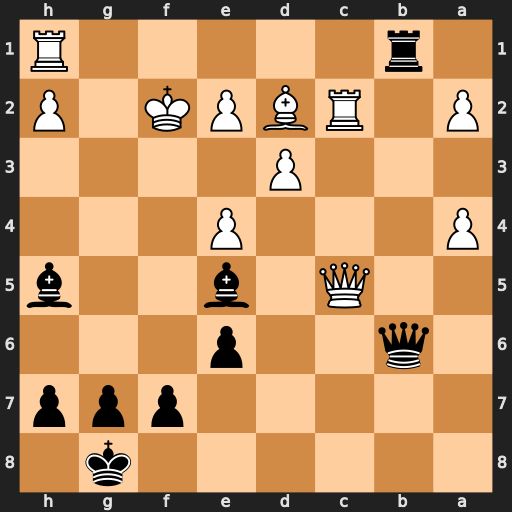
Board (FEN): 6k1/5ppp/1q2p3/2Q1b2b/P3P3/3P4/P1RBPK1P/1r5R
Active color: b
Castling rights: -
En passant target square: -
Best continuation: Bd4+ Qxd4 Qxd4+ Be3 Qf6+